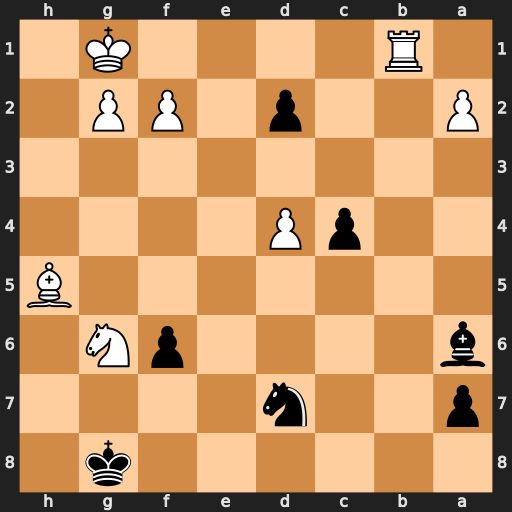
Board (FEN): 6k1/p2n4/b4pN1/7B/2pP4/8/P2p1PP1/1R4K1
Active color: b
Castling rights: -
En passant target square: -
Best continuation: c3 Ne7+ Kf8